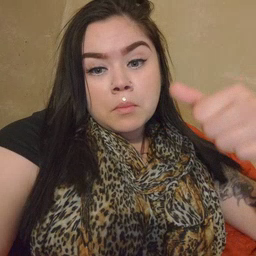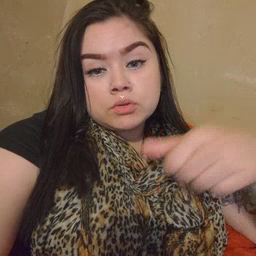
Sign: puzzle